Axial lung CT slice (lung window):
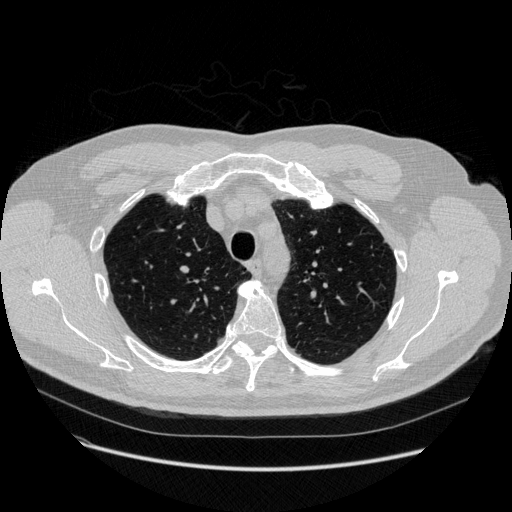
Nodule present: no